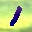
Label: 1